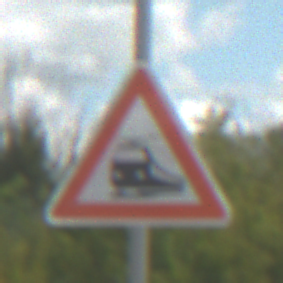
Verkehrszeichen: Bahnuebergang
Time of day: Midday
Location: Outdoor (Suburban)
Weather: PartlyCloudy
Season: Summer
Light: Natural